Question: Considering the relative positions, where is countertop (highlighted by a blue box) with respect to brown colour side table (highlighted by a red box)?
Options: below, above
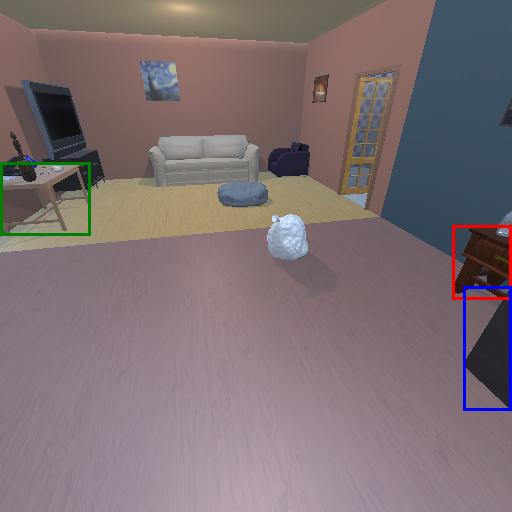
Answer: below